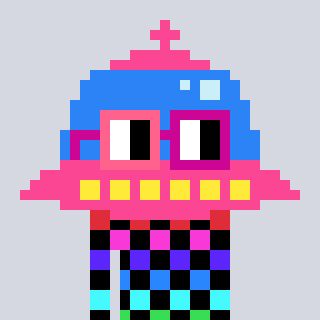
a pixel art character with square pink and red glasses, a ufo-shaped head and a peachy-colored body on a cool background